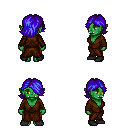
a pixel art fantasy rpg character, female body template, orc, green skin, brown robe, red pants, blue swoop hairstyle, black shoes, four views (front, back, left, right), 2x2 character sprite sheet, small pixel art, hard edges, no anti-aliasing